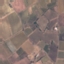
Land use / land cover: PermanentCrop